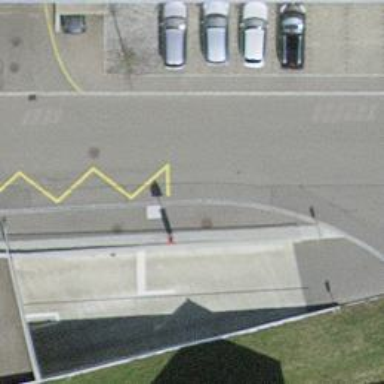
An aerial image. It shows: Public transport stop position.